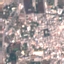
Land use / land cover: Residential